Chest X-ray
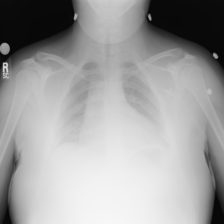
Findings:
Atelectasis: negative
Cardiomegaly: negative
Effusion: negative
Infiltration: negative
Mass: negative
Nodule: negative
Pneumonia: negative
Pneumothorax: negative
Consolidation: negative
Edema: negative
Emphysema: negative
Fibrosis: negative
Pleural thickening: negative
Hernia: negative